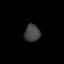
Tissue: lung
Cell type: Endothelial cells
Senescence score: 0.7423
Nuclear area (px): 261
Mean DAPI intensity: 67.594